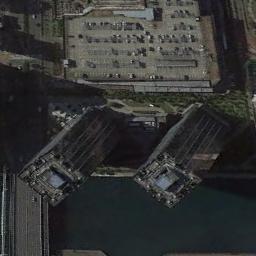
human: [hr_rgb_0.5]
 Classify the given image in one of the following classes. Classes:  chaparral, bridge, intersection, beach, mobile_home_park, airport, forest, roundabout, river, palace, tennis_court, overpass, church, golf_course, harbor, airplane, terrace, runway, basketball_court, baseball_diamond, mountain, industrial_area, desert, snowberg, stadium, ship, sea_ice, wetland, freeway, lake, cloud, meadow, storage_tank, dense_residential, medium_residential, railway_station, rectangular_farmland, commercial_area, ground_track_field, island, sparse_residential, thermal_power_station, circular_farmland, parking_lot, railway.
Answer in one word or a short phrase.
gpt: commercial_area